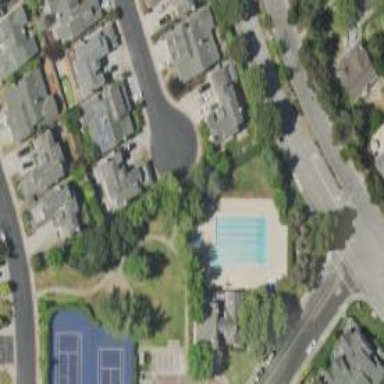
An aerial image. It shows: Swimming pool located in leisure land.